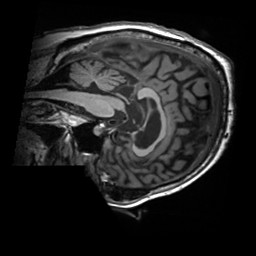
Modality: T1w
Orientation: sagittal
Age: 85
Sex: male
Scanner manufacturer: siemens
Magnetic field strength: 3 T
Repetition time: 2.2 s
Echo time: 0.00245 s